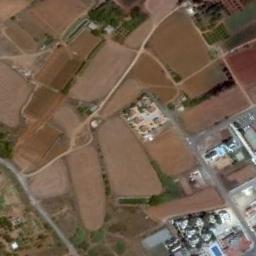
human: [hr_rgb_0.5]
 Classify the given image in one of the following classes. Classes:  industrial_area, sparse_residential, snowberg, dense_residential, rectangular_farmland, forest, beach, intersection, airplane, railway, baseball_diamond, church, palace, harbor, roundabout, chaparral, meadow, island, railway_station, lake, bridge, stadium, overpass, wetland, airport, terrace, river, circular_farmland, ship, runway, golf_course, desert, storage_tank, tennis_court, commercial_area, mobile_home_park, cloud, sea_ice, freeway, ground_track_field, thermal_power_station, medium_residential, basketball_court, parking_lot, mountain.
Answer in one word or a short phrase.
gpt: rectangular_farmland